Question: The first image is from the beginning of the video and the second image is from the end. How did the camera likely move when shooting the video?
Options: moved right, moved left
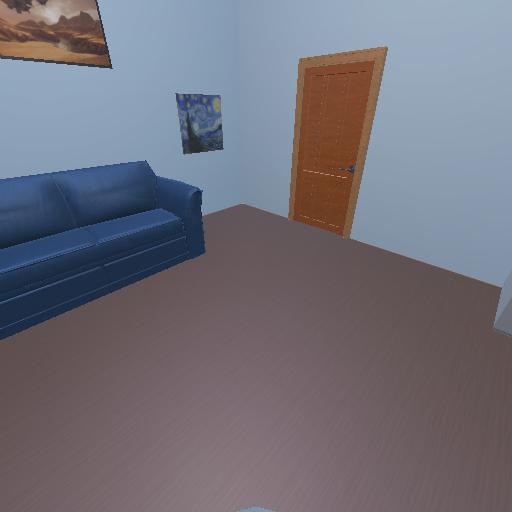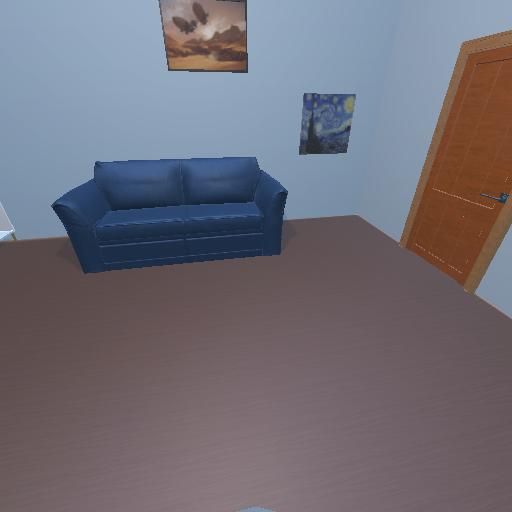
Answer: moved right